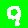
Digit: 9